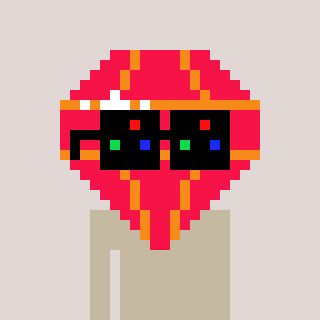
a pixel art character with square black sunglasses, a red diamond-shaped head and a teal-colored body on a warm background